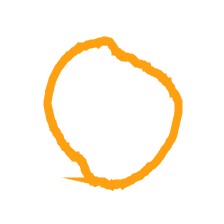
Shape: circle